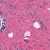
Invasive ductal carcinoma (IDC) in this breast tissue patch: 0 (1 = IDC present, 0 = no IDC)